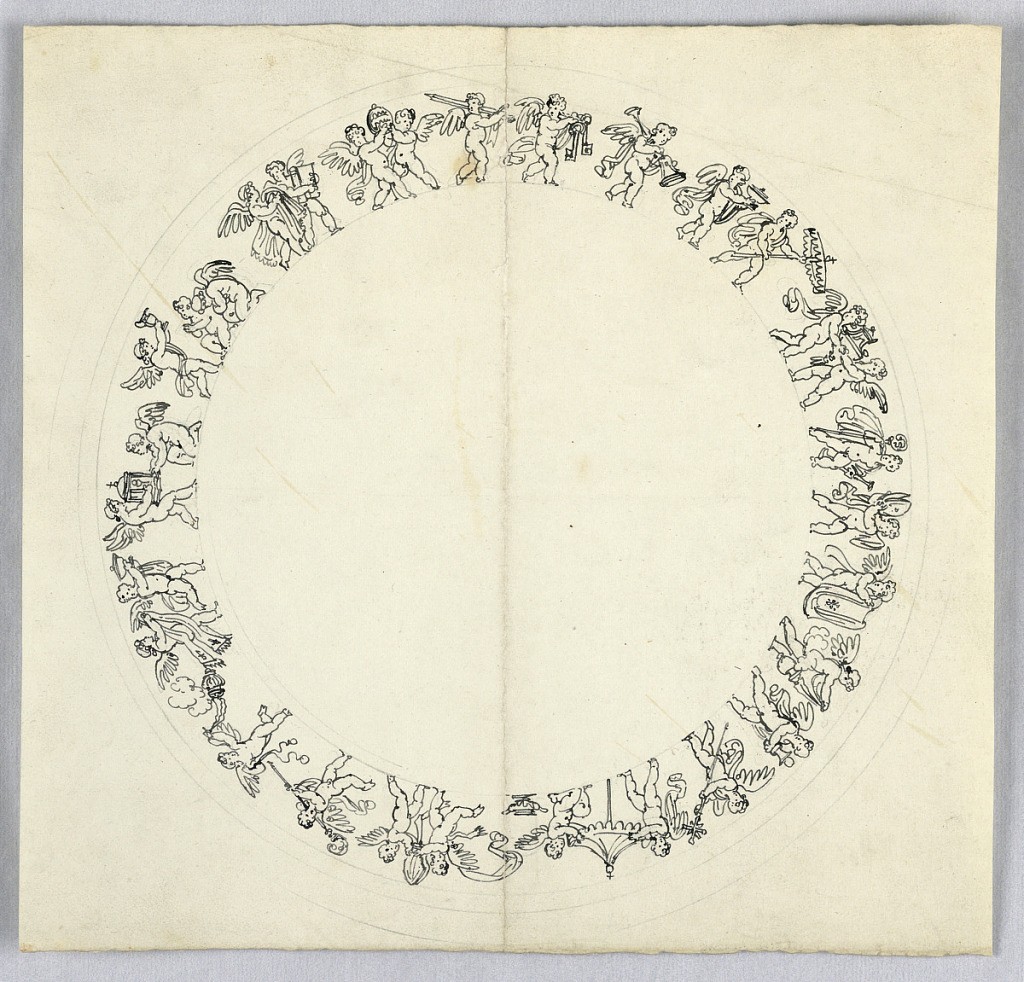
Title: Design for a Putto Frieze of a Plate
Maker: Pietro Belli, Italian, 1780–1828
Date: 1815–30
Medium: Pen and black ink, graphite on paper
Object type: Drawing
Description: Horizontal rectangle. Design for a circular plate outlined in graphite, the design for the frieze rendered in pen and ink. The figures of putti along the frieze carry, singularly or in pairs: a tiara, a sword, keys, a candelabrum, a ciborium, an umbrella, an altar lamp, a pastoral staff and a candelabrum, a mitre, a chasuble, a censer, a chalice and host, a cross, an umbrella, a mitre, a pastoral staff, a censer, a pallium, a tabernacle with chalice and host, a pitcher, an able, and a book. Between the putti carrying the pitcher and albe, two putti kneel in adoration.